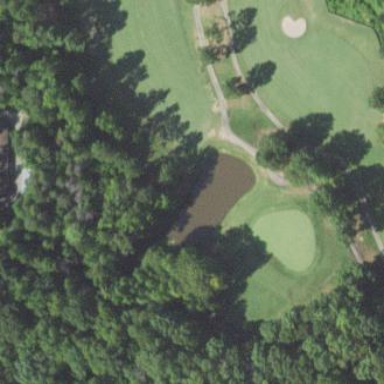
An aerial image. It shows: Scenic view of water hazard on golf course. The natural water feature adds beauty to the landscape.